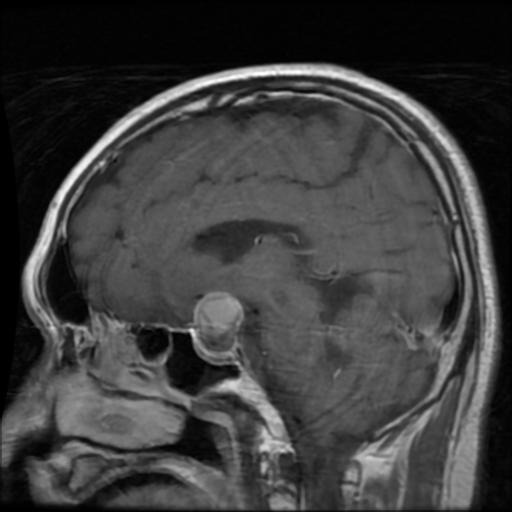
Label: pituitary